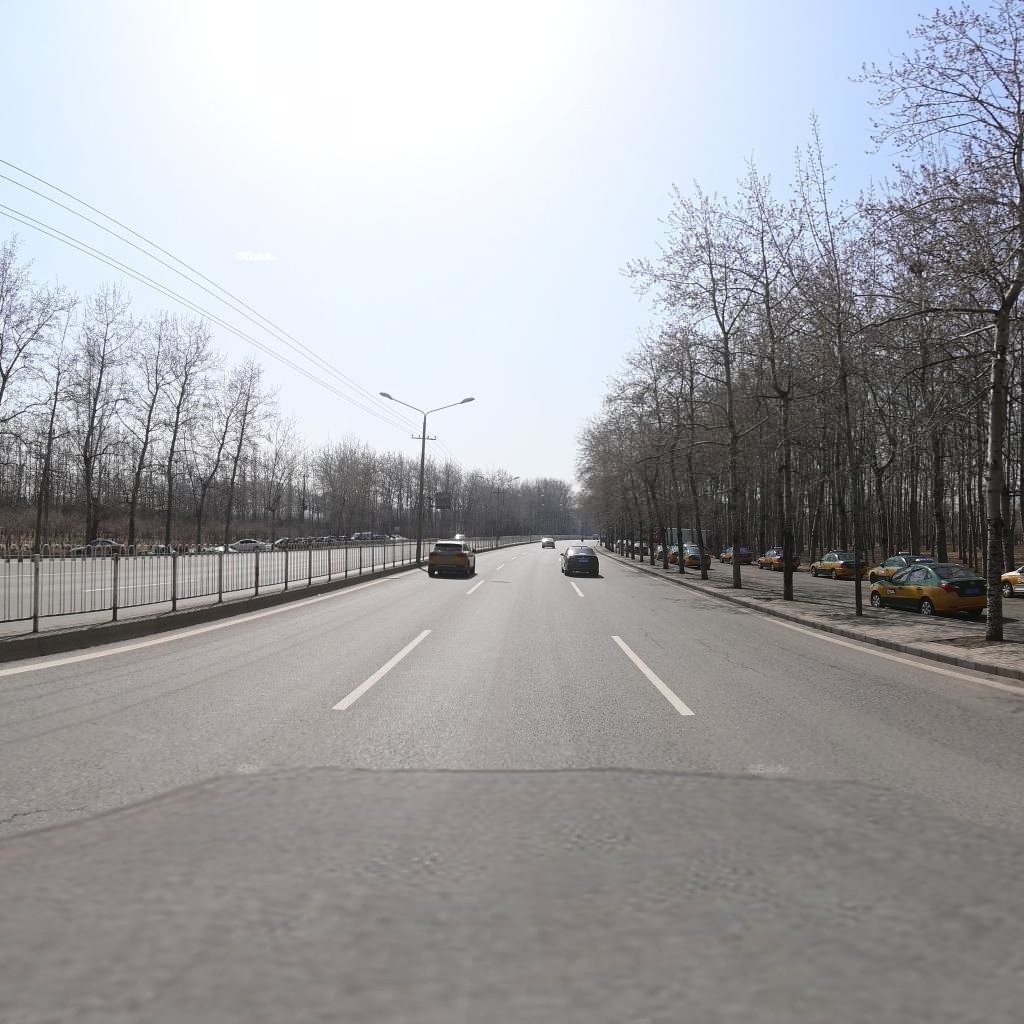
Region: Chaoyang
Road damage annotations: longitudinal crack, longitudinal crack, longitudinal crack